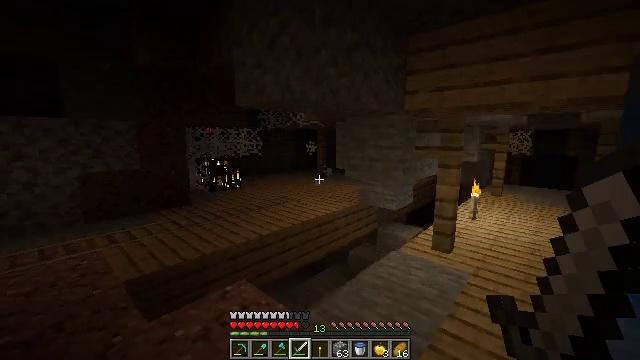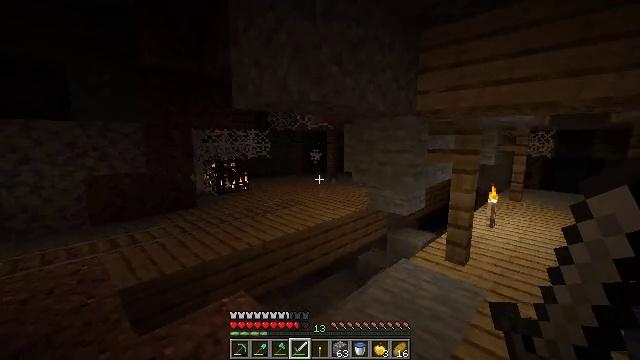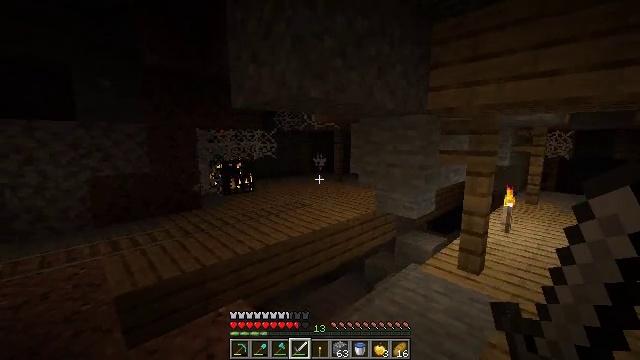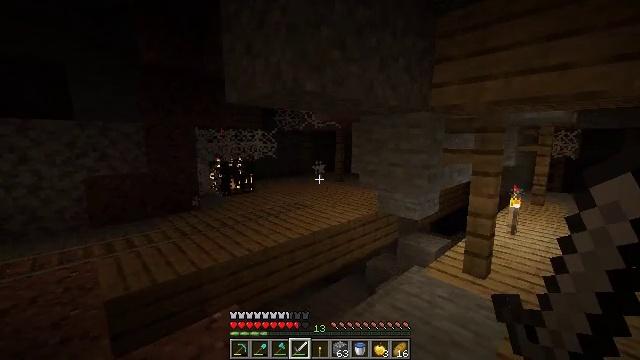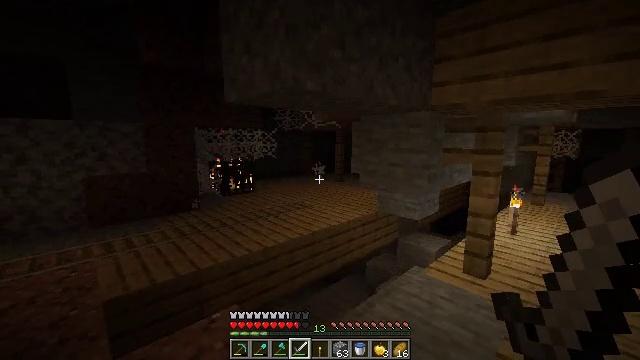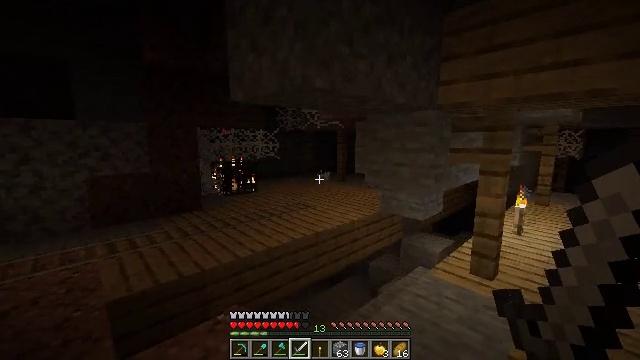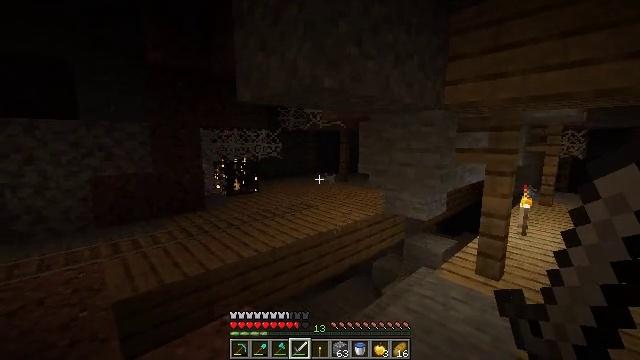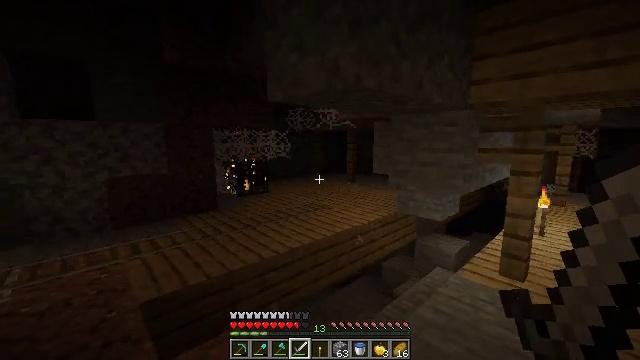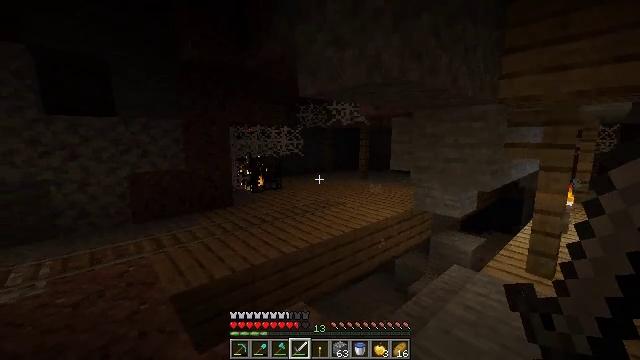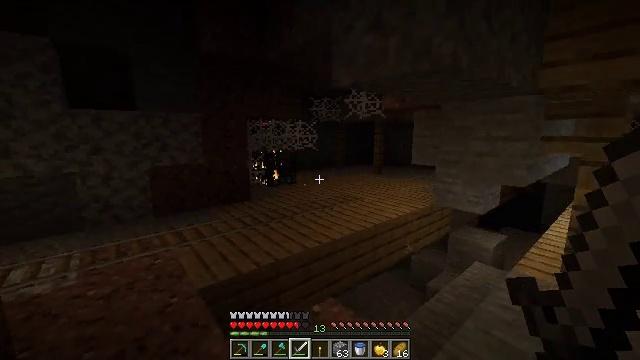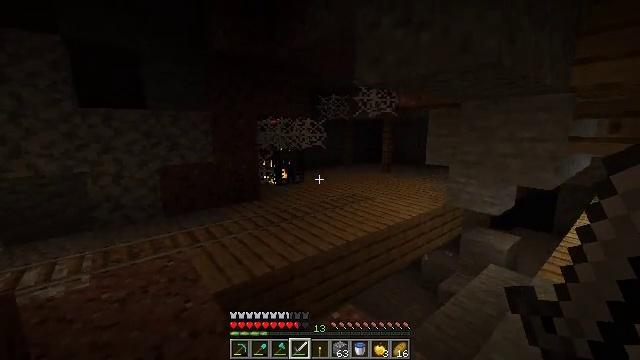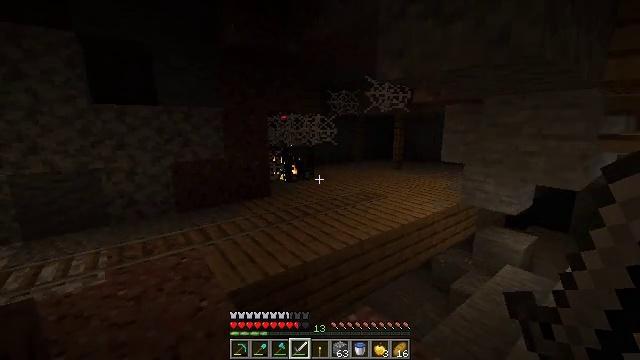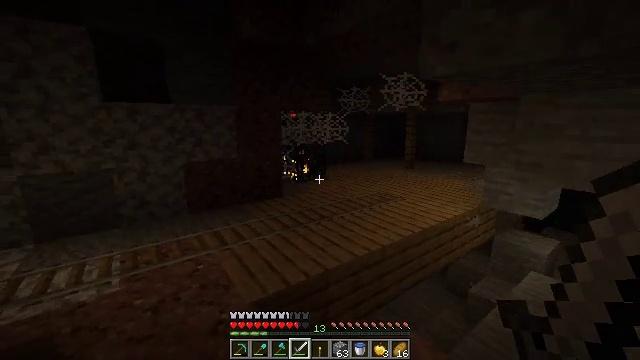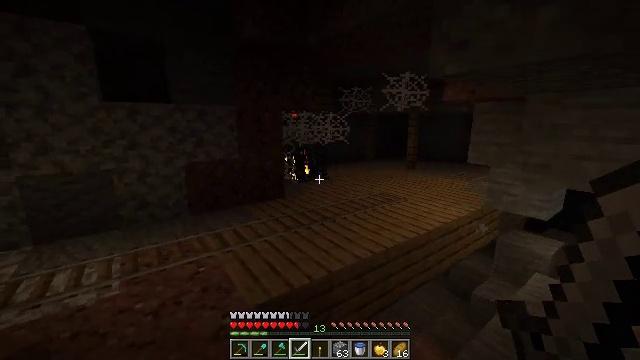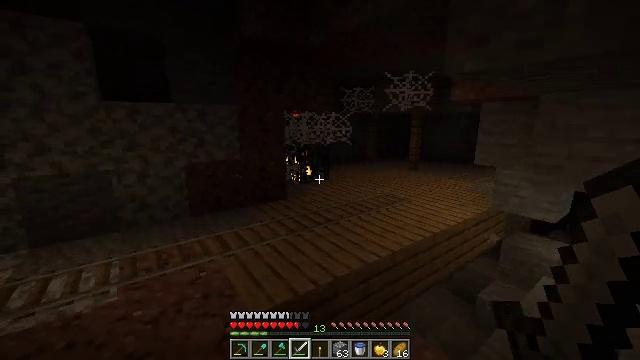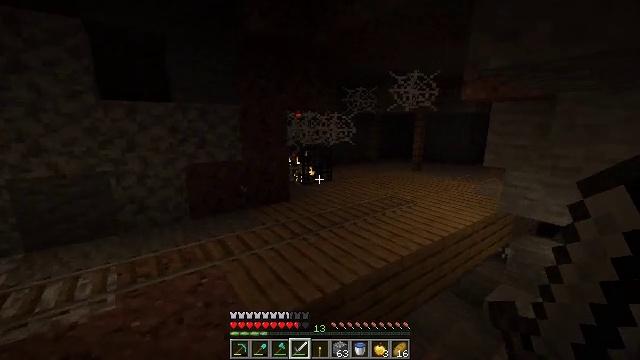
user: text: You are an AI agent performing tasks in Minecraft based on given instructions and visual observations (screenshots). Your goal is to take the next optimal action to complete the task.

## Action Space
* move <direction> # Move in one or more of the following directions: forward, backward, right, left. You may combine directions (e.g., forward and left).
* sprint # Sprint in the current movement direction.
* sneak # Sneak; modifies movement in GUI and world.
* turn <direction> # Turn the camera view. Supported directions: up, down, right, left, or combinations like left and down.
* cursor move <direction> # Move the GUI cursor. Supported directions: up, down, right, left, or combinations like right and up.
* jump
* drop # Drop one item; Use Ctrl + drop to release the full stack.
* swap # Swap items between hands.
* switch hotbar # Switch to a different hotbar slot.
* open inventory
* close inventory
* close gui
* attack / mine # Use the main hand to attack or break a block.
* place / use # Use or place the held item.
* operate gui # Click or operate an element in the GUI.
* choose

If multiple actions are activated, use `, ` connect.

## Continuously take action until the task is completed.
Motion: motion action
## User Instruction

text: Destroy the dangerous spawner.
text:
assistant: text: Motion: move forward, turn left
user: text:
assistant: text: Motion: turn left
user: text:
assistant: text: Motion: no_op
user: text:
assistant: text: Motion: no_op
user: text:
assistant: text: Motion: move left
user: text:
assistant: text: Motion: move left
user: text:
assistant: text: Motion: move left
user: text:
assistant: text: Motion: move left, turn left
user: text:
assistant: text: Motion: move forward and move left, turn left and down
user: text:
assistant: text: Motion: move forward and move left
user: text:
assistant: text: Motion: move forward and move left, turn left
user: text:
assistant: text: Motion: move left
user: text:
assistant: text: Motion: move left
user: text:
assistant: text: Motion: move forward and move left
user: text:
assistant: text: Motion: move forward and move left
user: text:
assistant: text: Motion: move forward and move left
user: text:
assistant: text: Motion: move forward and move left
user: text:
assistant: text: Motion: move forward and move left
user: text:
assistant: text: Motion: move forward
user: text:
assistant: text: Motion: move forward
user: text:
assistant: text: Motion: move forward, turn left and down, switch to hotbar 1
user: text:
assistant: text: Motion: move forward, turn left and down, switch to hotbar 1
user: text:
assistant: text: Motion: move forward, switch to hotbar 1
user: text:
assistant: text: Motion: move forward, switch to hotbar 1
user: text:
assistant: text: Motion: move forward, turn right
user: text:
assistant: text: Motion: move forward, turn right
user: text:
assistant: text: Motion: move forward and move right, turn right
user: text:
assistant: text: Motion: move forward and move right
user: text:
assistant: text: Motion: move forward and move right, turn left
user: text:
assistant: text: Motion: move forward and move right, turn left and down